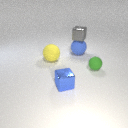
large blue rubber sphere behind large yellow rubber sphere